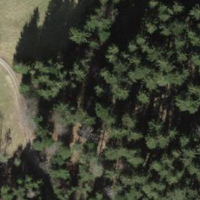
EUNIS habitat code: 43
Species observed at this site:
Teucrium scorodonia